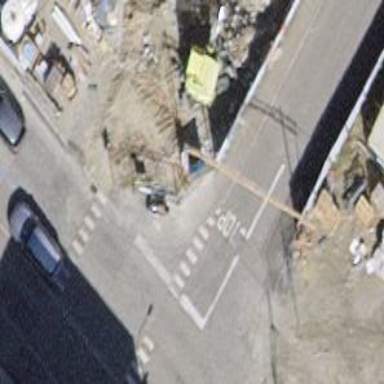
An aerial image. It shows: Kerb serving as barrier.